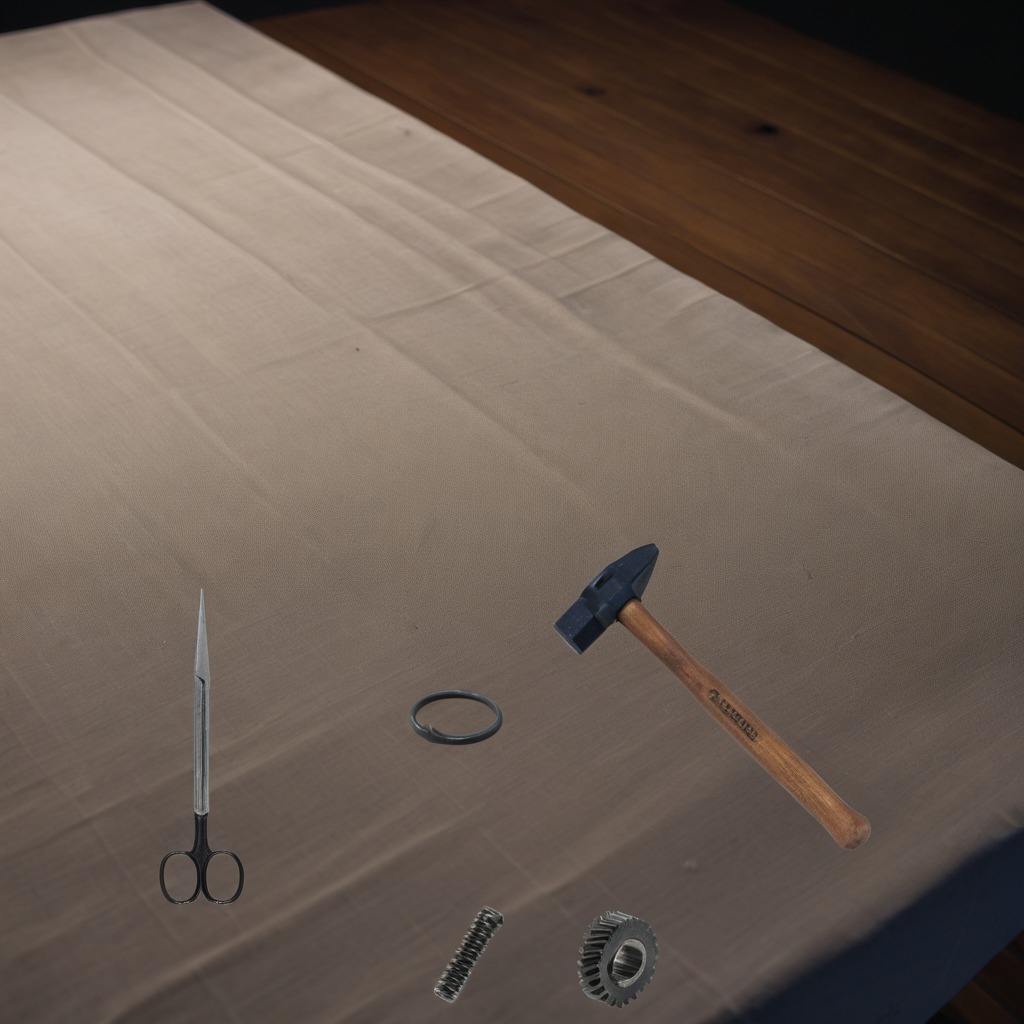
A rubber o-ring, a steel gear with teeth, a hammer, a coiled metal spring, and a pair of scissors are lying on a wooden table.